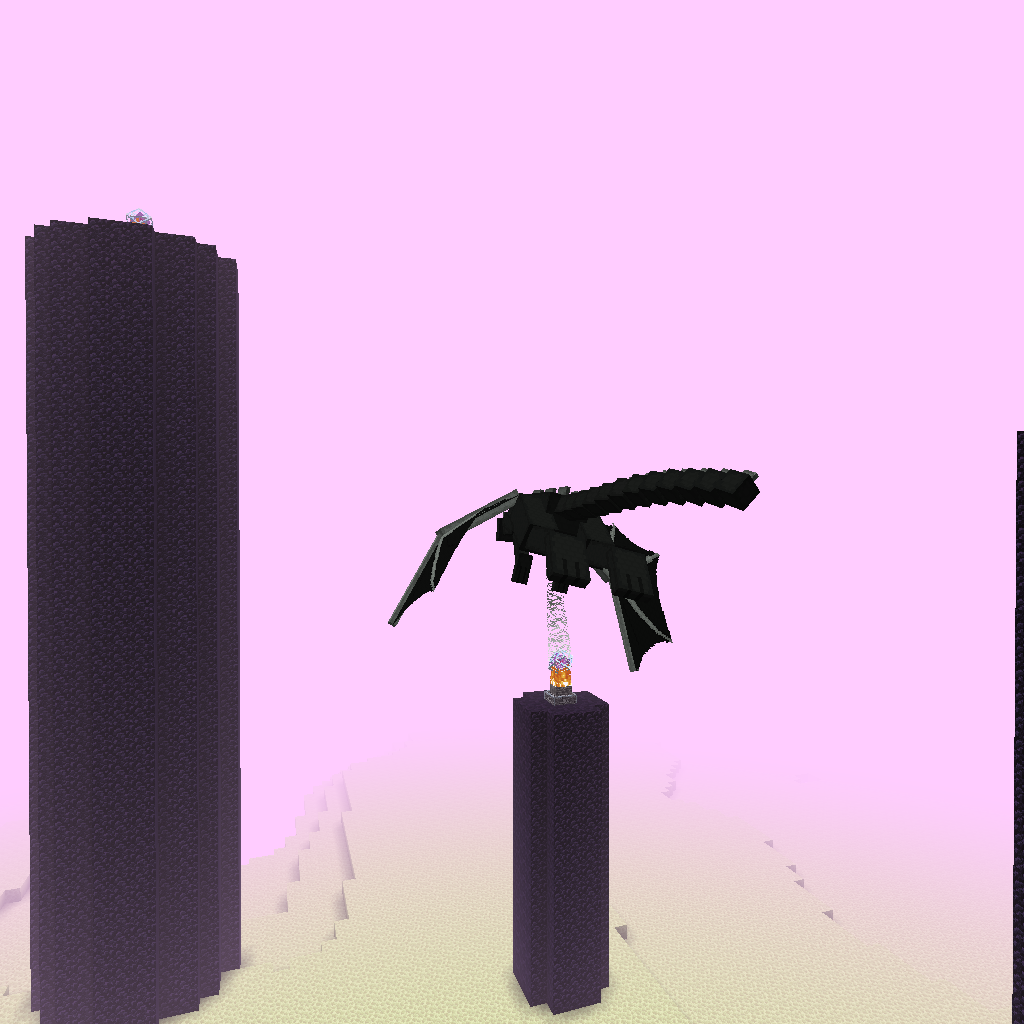
behind the ender dragon in the end